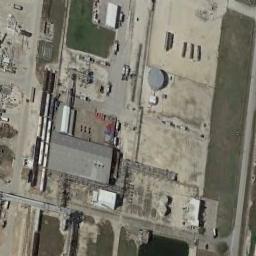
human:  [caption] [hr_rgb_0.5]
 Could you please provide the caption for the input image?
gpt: Different buildings in the industrial area have different orientations .

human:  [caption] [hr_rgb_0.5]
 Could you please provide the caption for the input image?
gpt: The industrial area has lots of industrial equipment, Some workshops and green areas .

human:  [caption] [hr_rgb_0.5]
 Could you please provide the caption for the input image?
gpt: There are many houses of different shapes and sizes in the industrial zone .

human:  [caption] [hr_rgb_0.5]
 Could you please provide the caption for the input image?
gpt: In an industrial area, There are workshops, Roads and some large-scale open-air machinery and equipment, Metal tanks, Pipelines, Etc , And green belts .

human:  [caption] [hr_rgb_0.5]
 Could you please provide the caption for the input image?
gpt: There are some bare lawns and buildings on the industrial area .